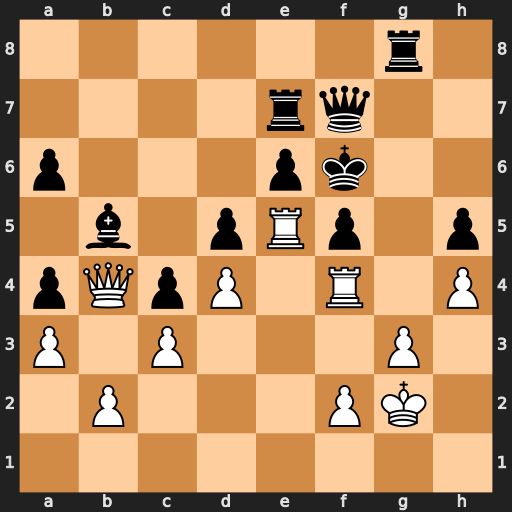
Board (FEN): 6r1/4rq2/p3pk2/1b1pRp1p/pQpP1R1P/P1P3P1/1P3PK1/8
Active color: w
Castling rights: -
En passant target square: -
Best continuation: Qd6 Kg7 Rfxf5 exf5 Rxe7